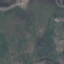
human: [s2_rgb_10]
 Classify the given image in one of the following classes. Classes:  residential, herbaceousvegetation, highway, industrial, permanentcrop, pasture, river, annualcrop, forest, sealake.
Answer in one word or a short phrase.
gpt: HerbaceousVegetation